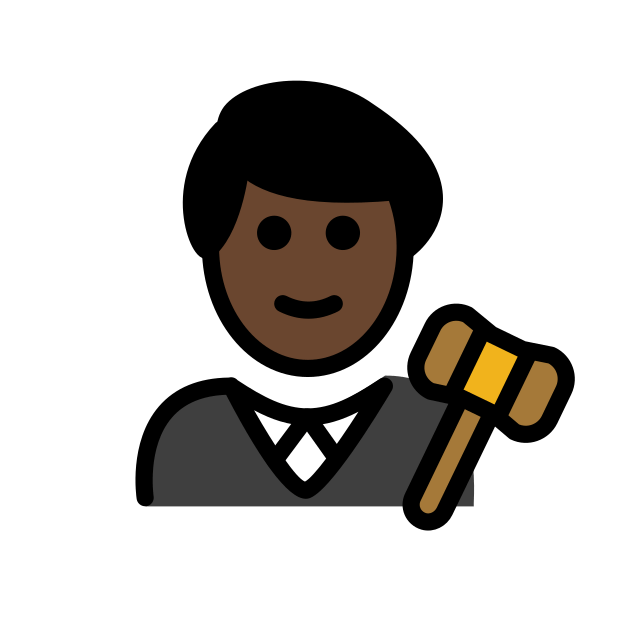
man judge: dark skin tone